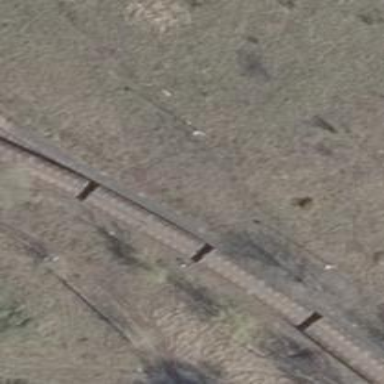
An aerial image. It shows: Railway switch.